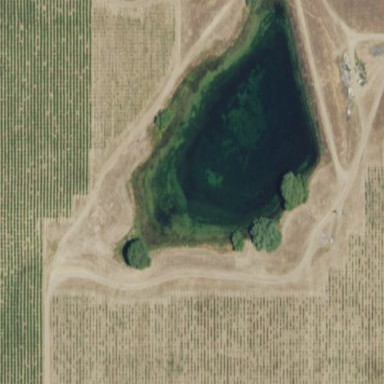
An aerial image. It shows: Pond serving as water storage reservoir.